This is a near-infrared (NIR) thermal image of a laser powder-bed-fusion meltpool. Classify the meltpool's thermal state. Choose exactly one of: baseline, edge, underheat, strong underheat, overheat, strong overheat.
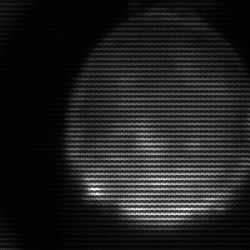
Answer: edge